Question: I would like to have a bubble with a precentage value in my app, I can't use 9 patches as i want it to be customizable and its background color should be changeble.
It should look something like this

How can I do it? This bubble will have views inflated inside of it, like this percentage or some larger layouts.
Also depending on the layout(phone or tablet) it might have one side larger than the other (arrow not at the center) so that's another reason i prefer doing it programmatically
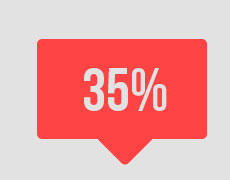
Answer: Create a custom Drawable and use it for the background of whatever container you are putting your text or other views into.
You will need to modify the padding of the background to take the bubble's pointer into account.
The code below allows you to set the alignment of the pointer as LEFT, CENTER or RIGHT.
This is just a basic version to give you an idea. You could easily add a setter for the bubble color, or add stroke properties to 'mPaint' for additional flexibility.
'''
public class BubbleDrawable extends Drawable {
// Public Class Constants
////////////////////////////////////////////////////////////
public static final int LEFT = 0;
public static final int CENTER = 1;
public static final int RIGHT = 2;
// Private Instance Variables
////////////////////////////////////////////////////////////
private Paint mPaint;
private int mColor;
private RectF mBoxRect;
private int mBoxWidth;
private int mBoxHeight;
private float mCornerRad;
private Rect mBoxPadding = new Rect();
private Path mPointer;
private int mPointerWidth;
private int mPointerHeight;
private int mPointerAlignment;
// Constructors
////////////////////////////////////////////////////////////
public BubbleDrawable(int pointerAlignment) {
setPointerAlignment(pointerAlignment);
initBubble();
}
// Setters
////////////////////////////////////////////////////////////
public void setPadding(int left, int top, int right, int bottom) {
mBoxPadding.left = left;
mBoxPadding.top = top;
mBoxPadding.right = right;
mBoxPadding.bottom = bottom;
}
public void setCornerRadius(float cornerRad) {
mCornerRad = cornerRad;
}
public void setPointerAlignment(int pointerAlignment) {
if (pointerAlignment < 0 || pointerAlignment > 3) {
Log.e("BubbleDrawable", "Invalid pointerAlignment argument");
} else {
mPointerAlignment = pointerAlignment;
}
}
public void setPointerWidth(int pointerWidth) {
mPointerWidth = pointerWidth;
}
public void setPointerHeight(int pointerHeight) {
mPointerHeight = pointerHeight;
}
// Private Methods
////////////////////////////////////////////////////////////
private void initBubble() {
mPaint = new Paint();
mPaint.setAntiAlias(true);
mColor = Color.RED;
mPaint.setColor(mColor);
mCornerRad = 0;
setPointerWidth(40);
setPointerHeight(40);
}
private void updatePointerPath() {
mPointer = new Path();
mPointer.setFillType(Path.FillType.EVEN_ODD);
// Set the starting point
mPointer.moveTo(pointerHorizontalStart(), mBoxHeight);
// Define the lines
mPointer.rLineTo(mPointerWidth, 0);
mPointer.rLineTo(-(mPointerWidth / 2), mPointerHeight);
mPointer.rLineTo(-(mPointerWidth / 2), -mPointerHeight);
mPointer.close();
}
private float pointerHorizontalStart() {
float x = 0;
switch (mPointerAlignment) {
case LEFT:
x = mCornerRad;
break;
case CENTER:
x = (mBoxWidth / 2) - (mPointerWidth / 2);
break;
case RIGHT:
x = mBoxWidth - mCornerRad - mPointerWidth;
}
return x;
}
// Superclass Override Methods
////////////////////////////////////////////////////////////
@Override
public void draw(Canvas canvas) {
mBoxRect = new RectF(0.0f, 0.0f, mBoxWidth, mBoxHeight);
canvas.drawRoundRect(mBoxRect, mCornerRad, mCornerRad, mPaint);
updatePointerPath();
canvas.drawPath(mPointer, mPaint);
}
@Override
public int getOpacity() {
return 255;
}
@Override
public void setAlpha(int alpha) {
// TODO Auto-generated method stub
}
@Override
public void setColorFilter(ColorFilter cf) {
// TODO Auto-generated method stub
}
@Override
public boolean getPadding(Rect padding) {
padding.set(mBoxPadding);
// Adjust the padding to include the height of the pointer
padding.bottom += mPointerHeight;
return true;
}
@Override
protected void onBoundsChange(Rect bounds) {
mBoxWidth = bounds.width();
mBoxHeight = getBounds().height() - mPointerHeight;
super.onBoundsChange(bounds);
}
}
'''
The example below shows how you might use BubbleDrawable.
'MainActivity.java'
'''
public class MainActivity extends Activity {
@Override
protected void onCreate(Bundle savedInstanceState) {
super.onCreate(savedInstanceState);
setContentView(R.layout.activity_main);
LinearLayout linearLayout = (LinearLayout)findViewById(R.id.myLayout);
BubbleDrawable myBubble = new BubbleDrawable(BubbleDrawable.CENTER);
myBubble.setCornerRadius(20);
myBubble.setPointerAlignment(BubbleDrawable.RIGHT);
myBubble.setPadding(25, 25, 25, 25);
linearLayout.setBackgroundDrawable(myBubble);
}
}
'''
'activity_main.xml'
'''
<RelativeLayout xmlns:android="http://schemas.android.com/apk/res/android"
xmlns:tools="http://schemas.android.com/tools"
android:layout_width="match_parent"
android:layout_height="match_parent"
android:paddingBottom="@dimen/activity_vertical_margin"
android:paddingLeft="@dimen/activity_horizontal_margin"
android:paddingRight="@dimen/activity_horizontal_margin"
android:paddingTop="@dimen/activity_vertical_margin"
tools:context=".MainActivity" >
<LinearLayout
android:id="@+id/myLayout"
android:orientation="vertical"
android:layout_width="wrap_content"
android:layout_height="wrap_content"
android:layout_alignParentLeft="true"
android:layout_alignParentTop="true" >
<TextView
android:id="@+id/textView1"
android:layout_width="wrap_content"
android:layout_height="wrap_content"
android:text="Some Text"
android:textAppearance="?android:attr/textAppearanceLarge" />
<TextView
android:id="@+id/textView2"
android:layout_width="wrap_content"
android:layout_height="wrap_content"
android:text="Some Other Text"
android:textAppearance="?android:attr/textAppearanceLarge" />
</LinearLayout>
</RelativeLayout>
'''